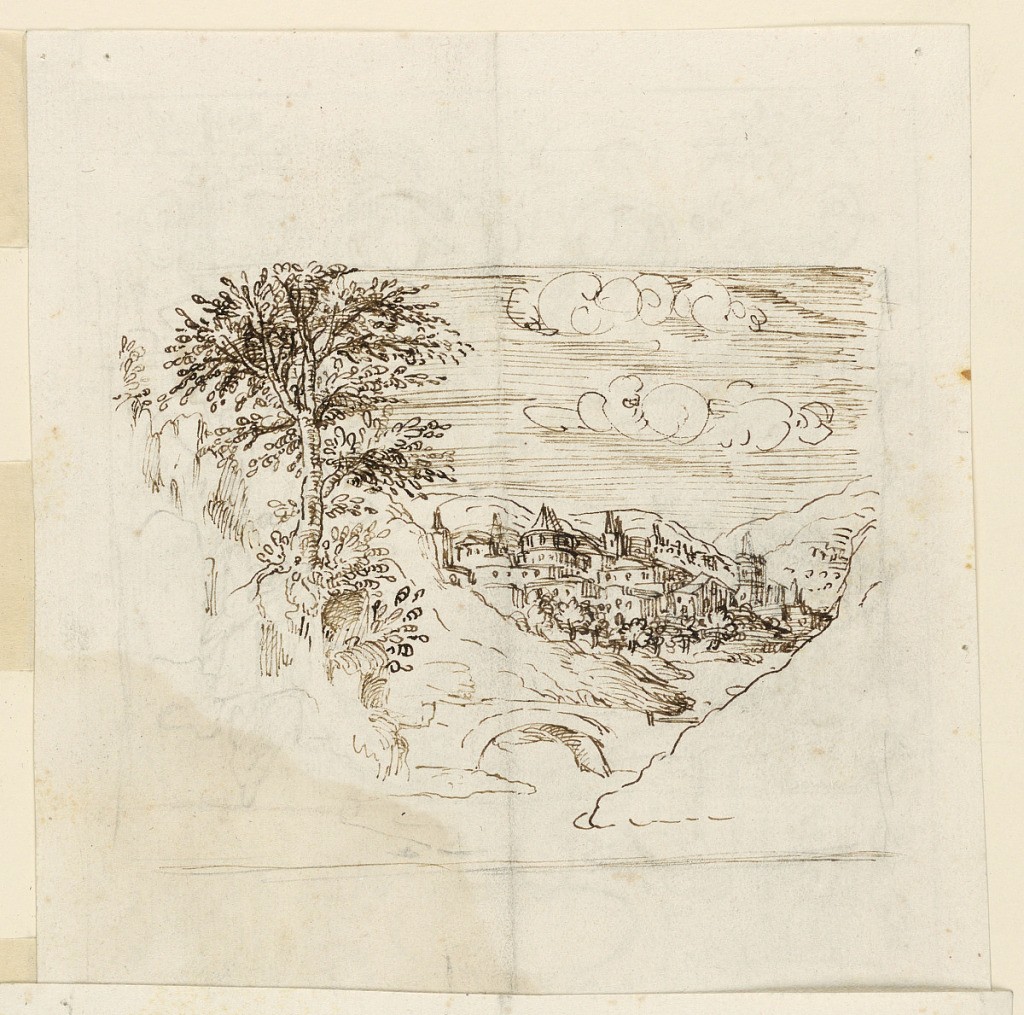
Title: A Landscape
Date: early 17th century
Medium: Charcoal, pen and ink on paper
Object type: Drawing
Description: Incomplete view of a town with conical roofs situated in a valley bordered by mountains. In the foreground, a tree and a bridge crossing a brook.